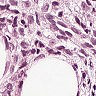
Metastatic tissue present: yes